Field crop: maize
Growth stage: 2
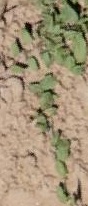
Species: convolvulus